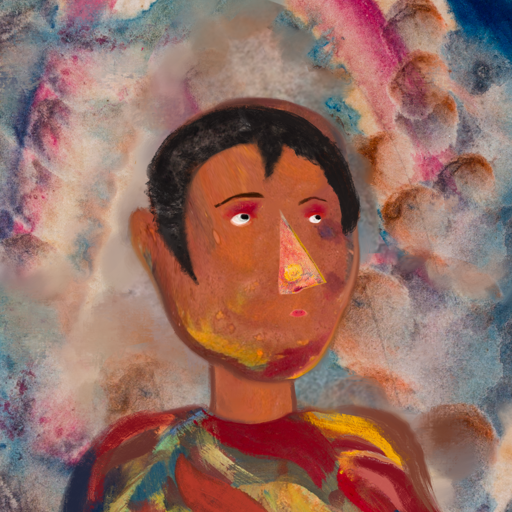
Background: Rupkatha, Head And Neck Side: Mother_And_Son_Son, Face Side: Irani, Bust: Mother_And_Son_Son, Hair Side: Roy_Bahadur, Head Accessory: Blank, Second Necklace: Blank, Necklace: Blank, Baby: Blank